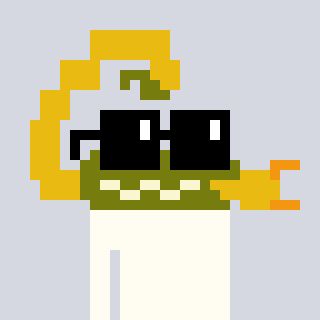
a pixel art character with square black sunglasses, a scorpion-shaped head and a slimegreen-colored body on a cool background